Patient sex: F
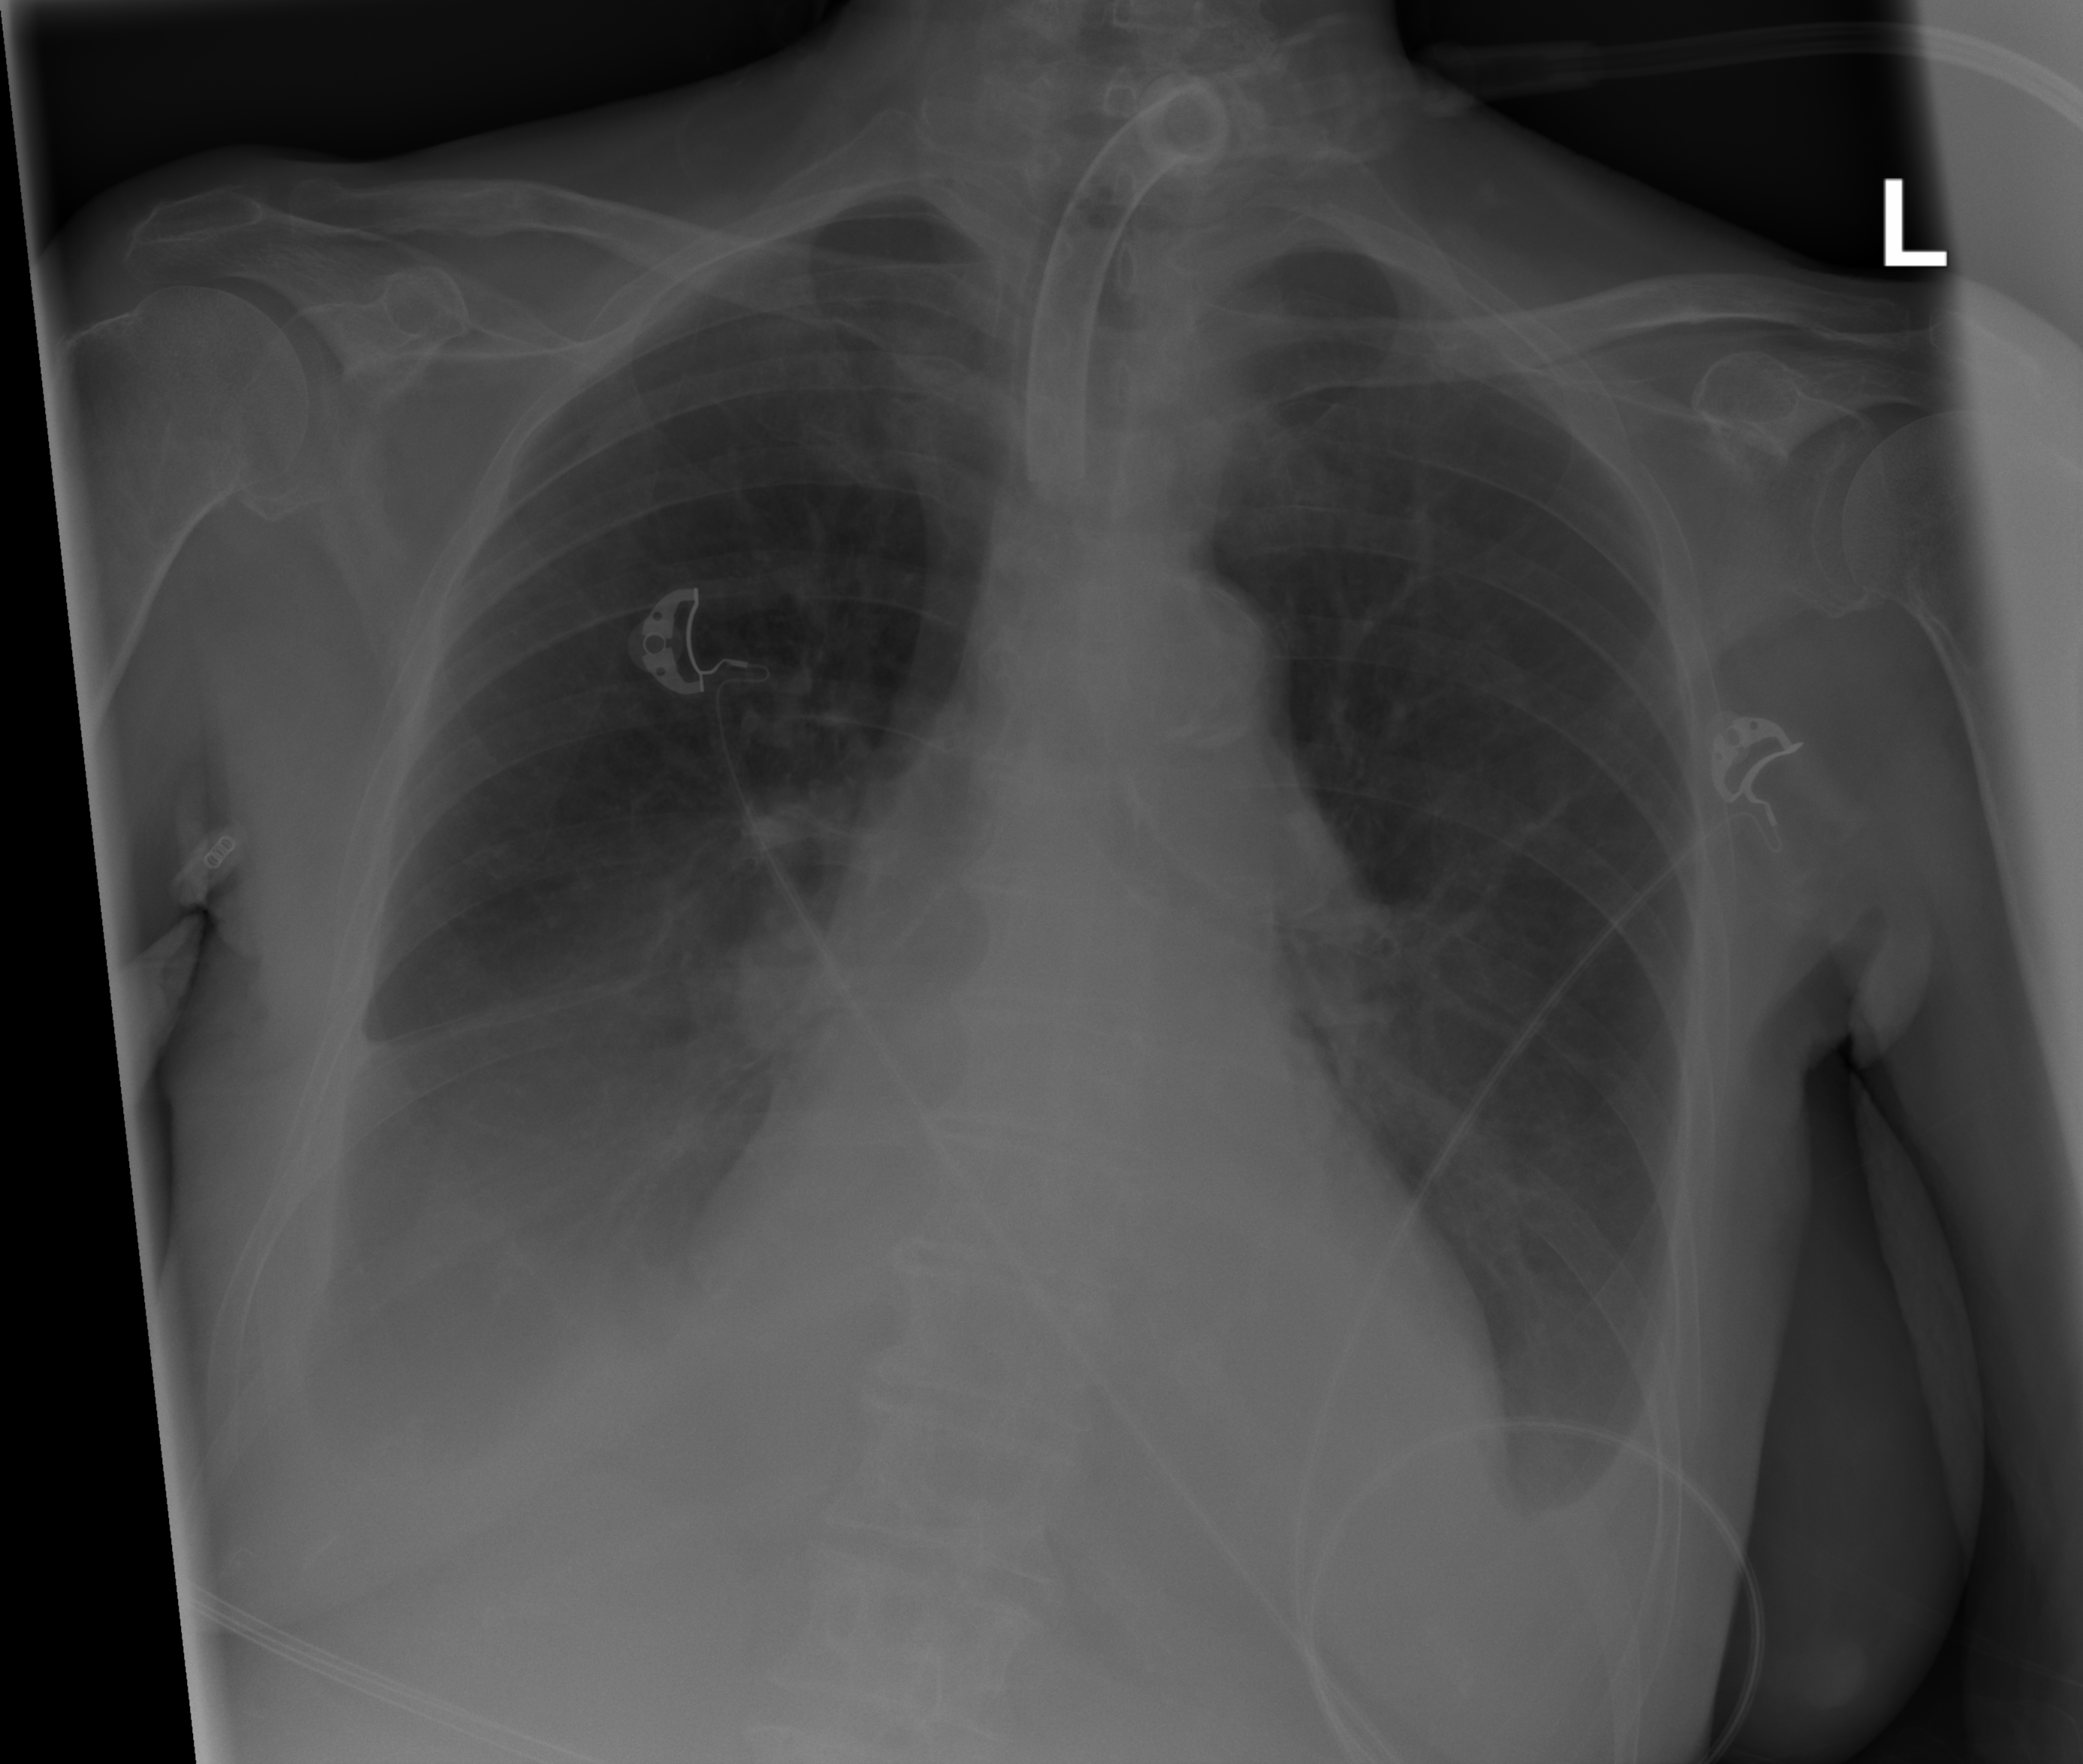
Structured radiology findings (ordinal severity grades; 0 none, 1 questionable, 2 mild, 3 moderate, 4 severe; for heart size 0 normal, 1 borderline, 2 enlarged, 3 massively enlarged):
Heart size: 2
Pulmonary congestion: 0
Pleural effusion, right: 3
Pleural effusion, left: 2
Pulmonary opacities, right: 0
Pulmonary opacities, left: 0
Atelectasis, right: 3
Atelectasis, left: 2